Aerial crown-view tile of a tropical tree (Barro Colorado Island, Panama), acquired 20250414:
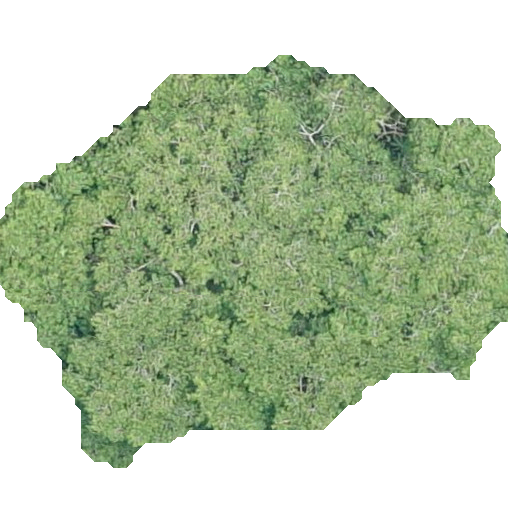
Species: Virola surinamensis
GBIF accepted scientific name: Virola surinamensis
Crown area: 215.173 m²